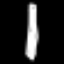
Label: pencil